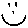
Label: smiley face